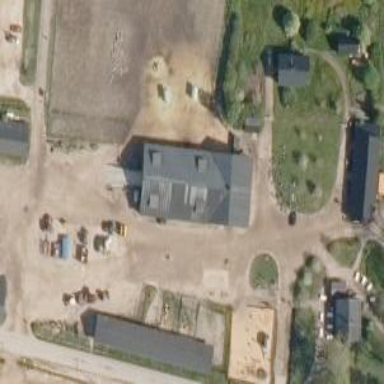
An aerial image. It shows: Attraction located in farmyard.